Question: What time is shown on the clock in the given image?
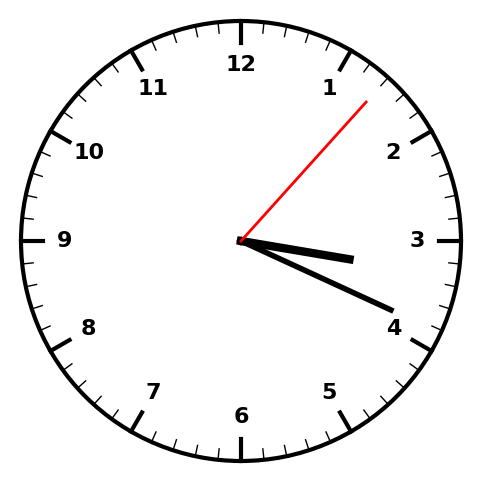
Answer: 03:19:07